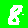
Digit: 8